Chest X-ray. View position: PA
Patient age: 52
Patient sex: F
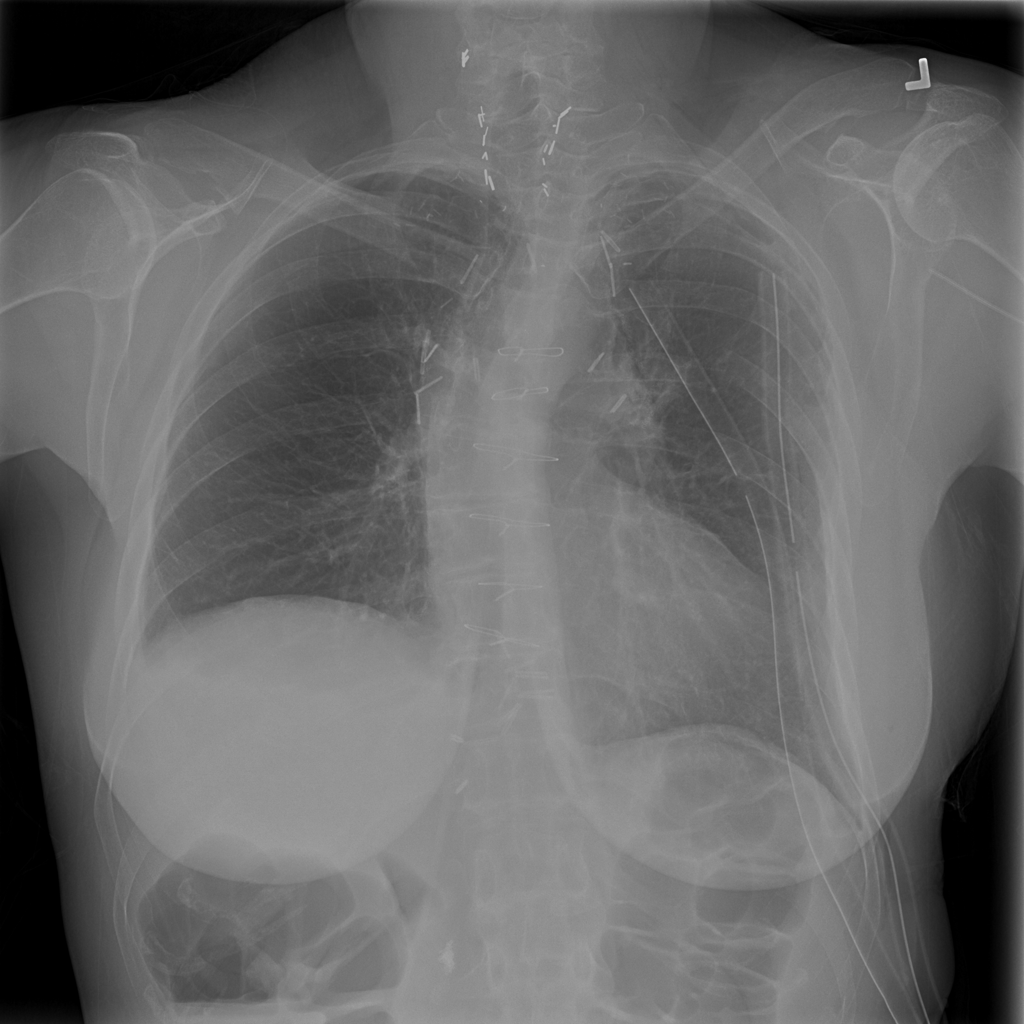
Finding: Pneumothorax